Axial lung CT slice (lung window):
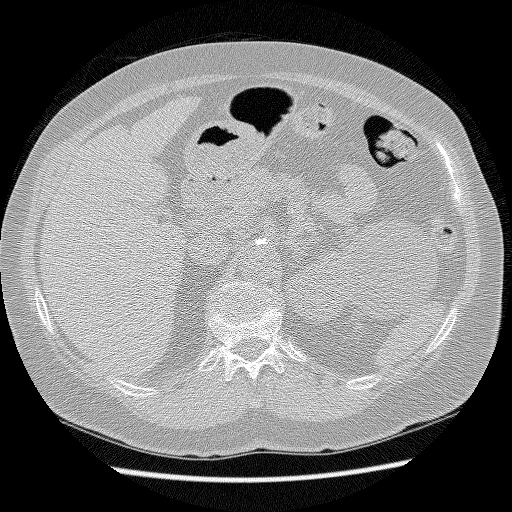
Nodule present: no